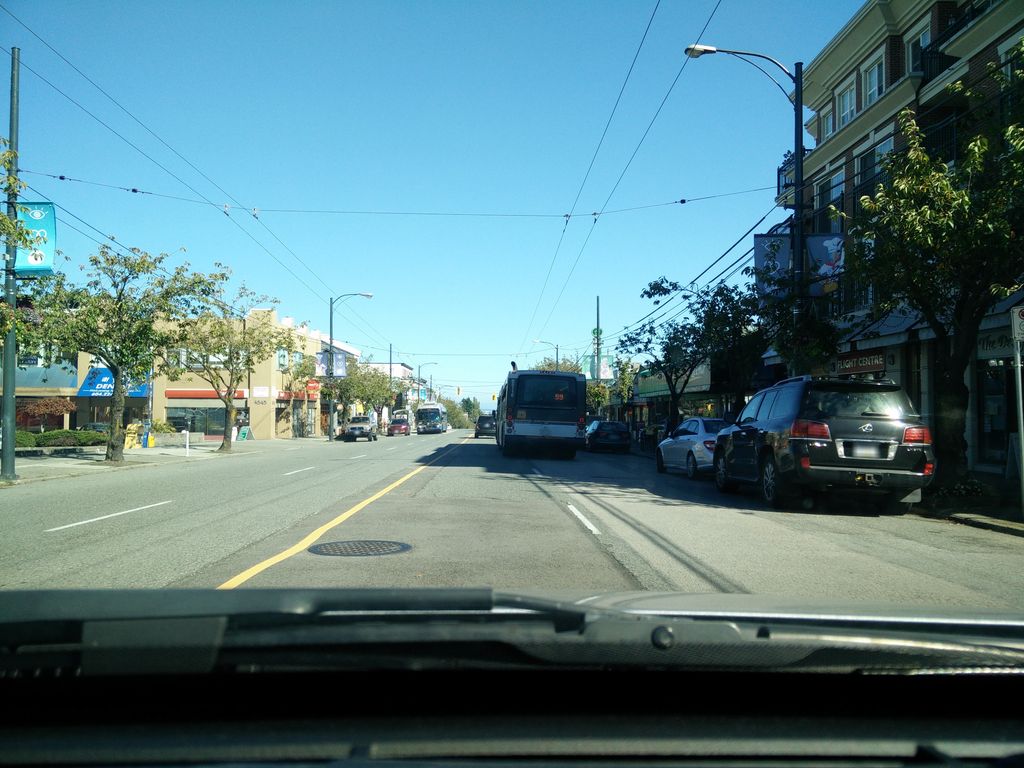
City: vancouver